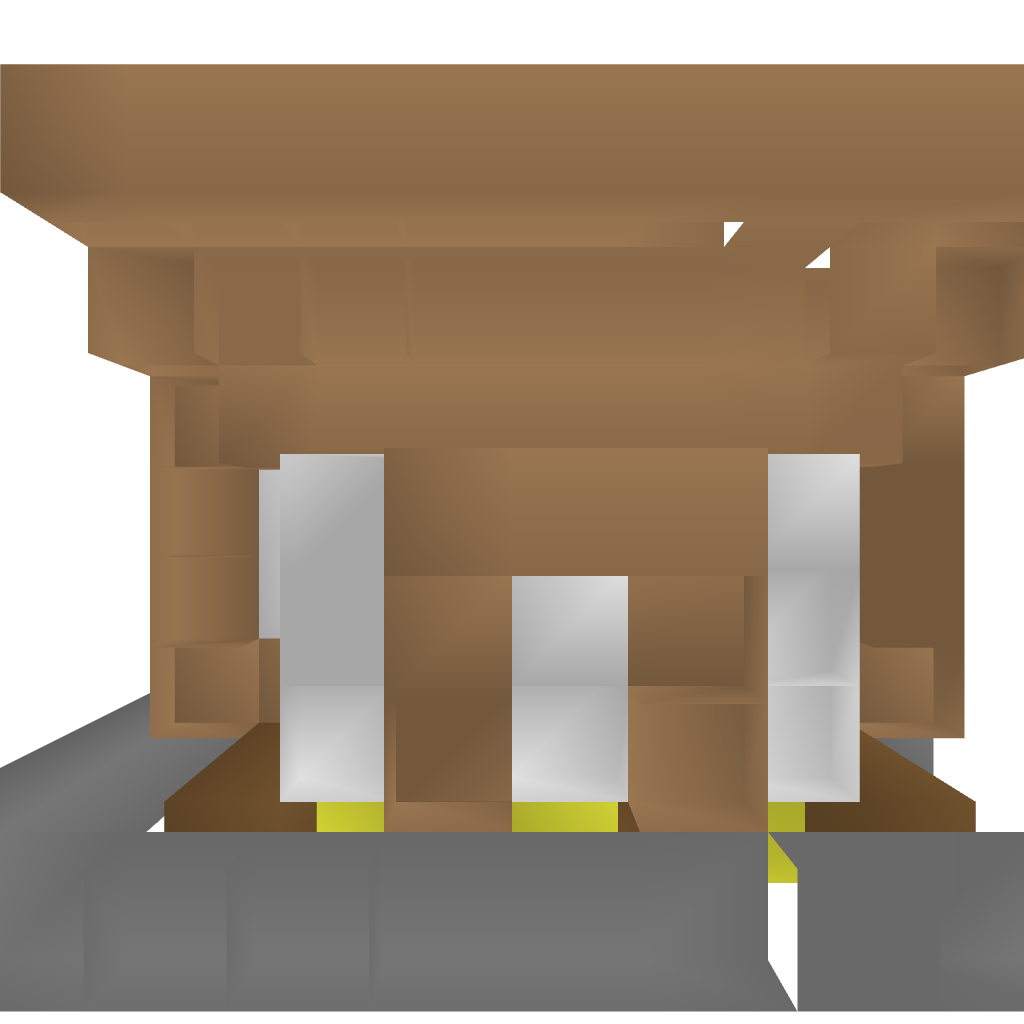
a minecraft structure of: Differnt Modern House bad low quality